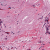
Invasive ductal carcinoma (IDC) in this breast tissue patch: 1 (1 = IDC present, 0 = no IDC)